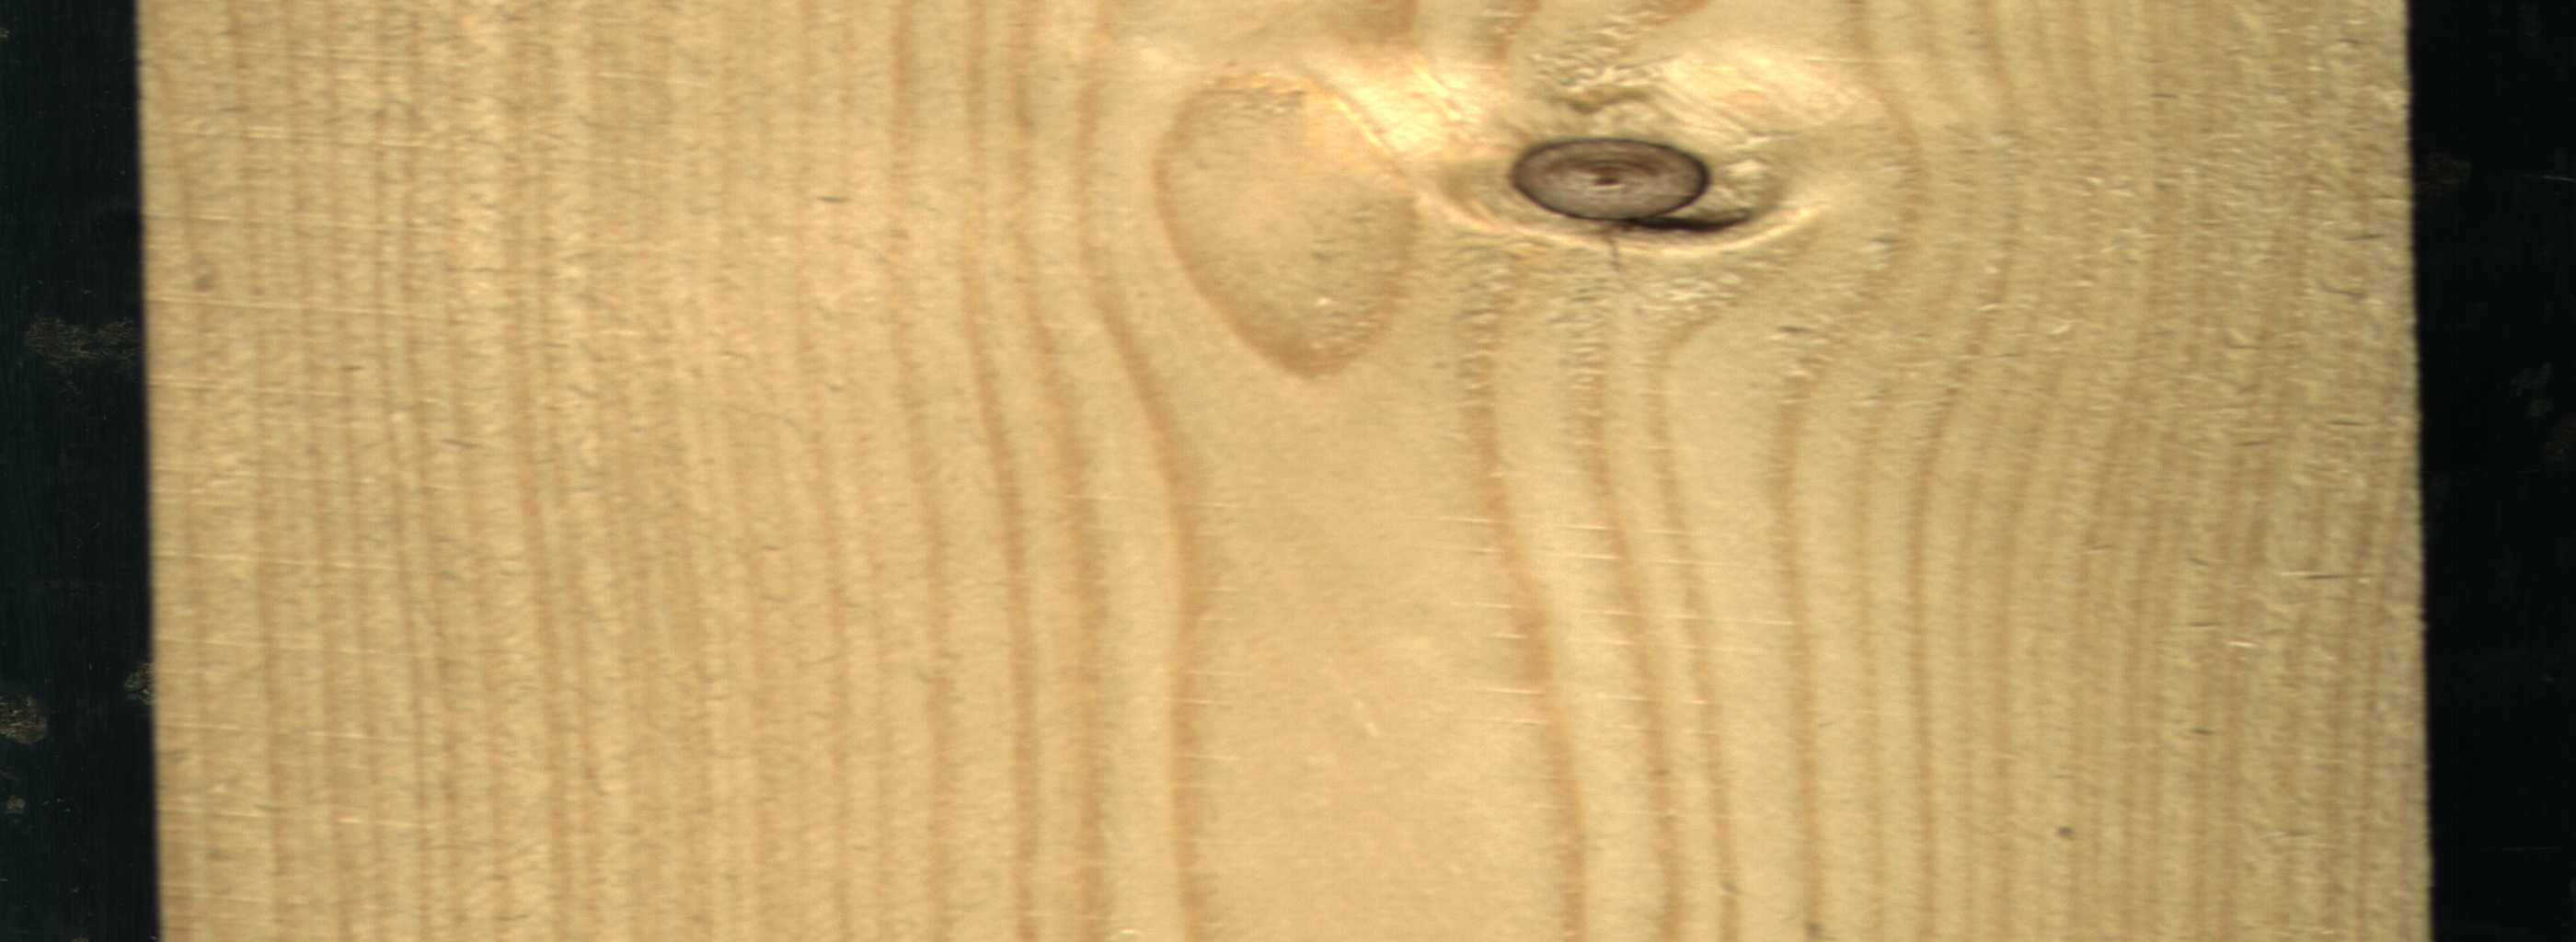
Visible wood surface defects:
Dead_Knot